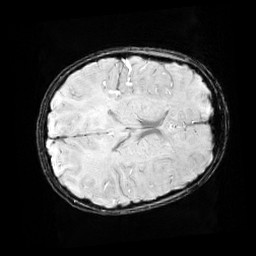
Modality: SWI
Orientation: axial
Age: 12
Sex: male
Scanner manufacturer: siemens
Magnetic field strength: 3 T
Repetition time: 0.027 s
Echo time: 0.02 s